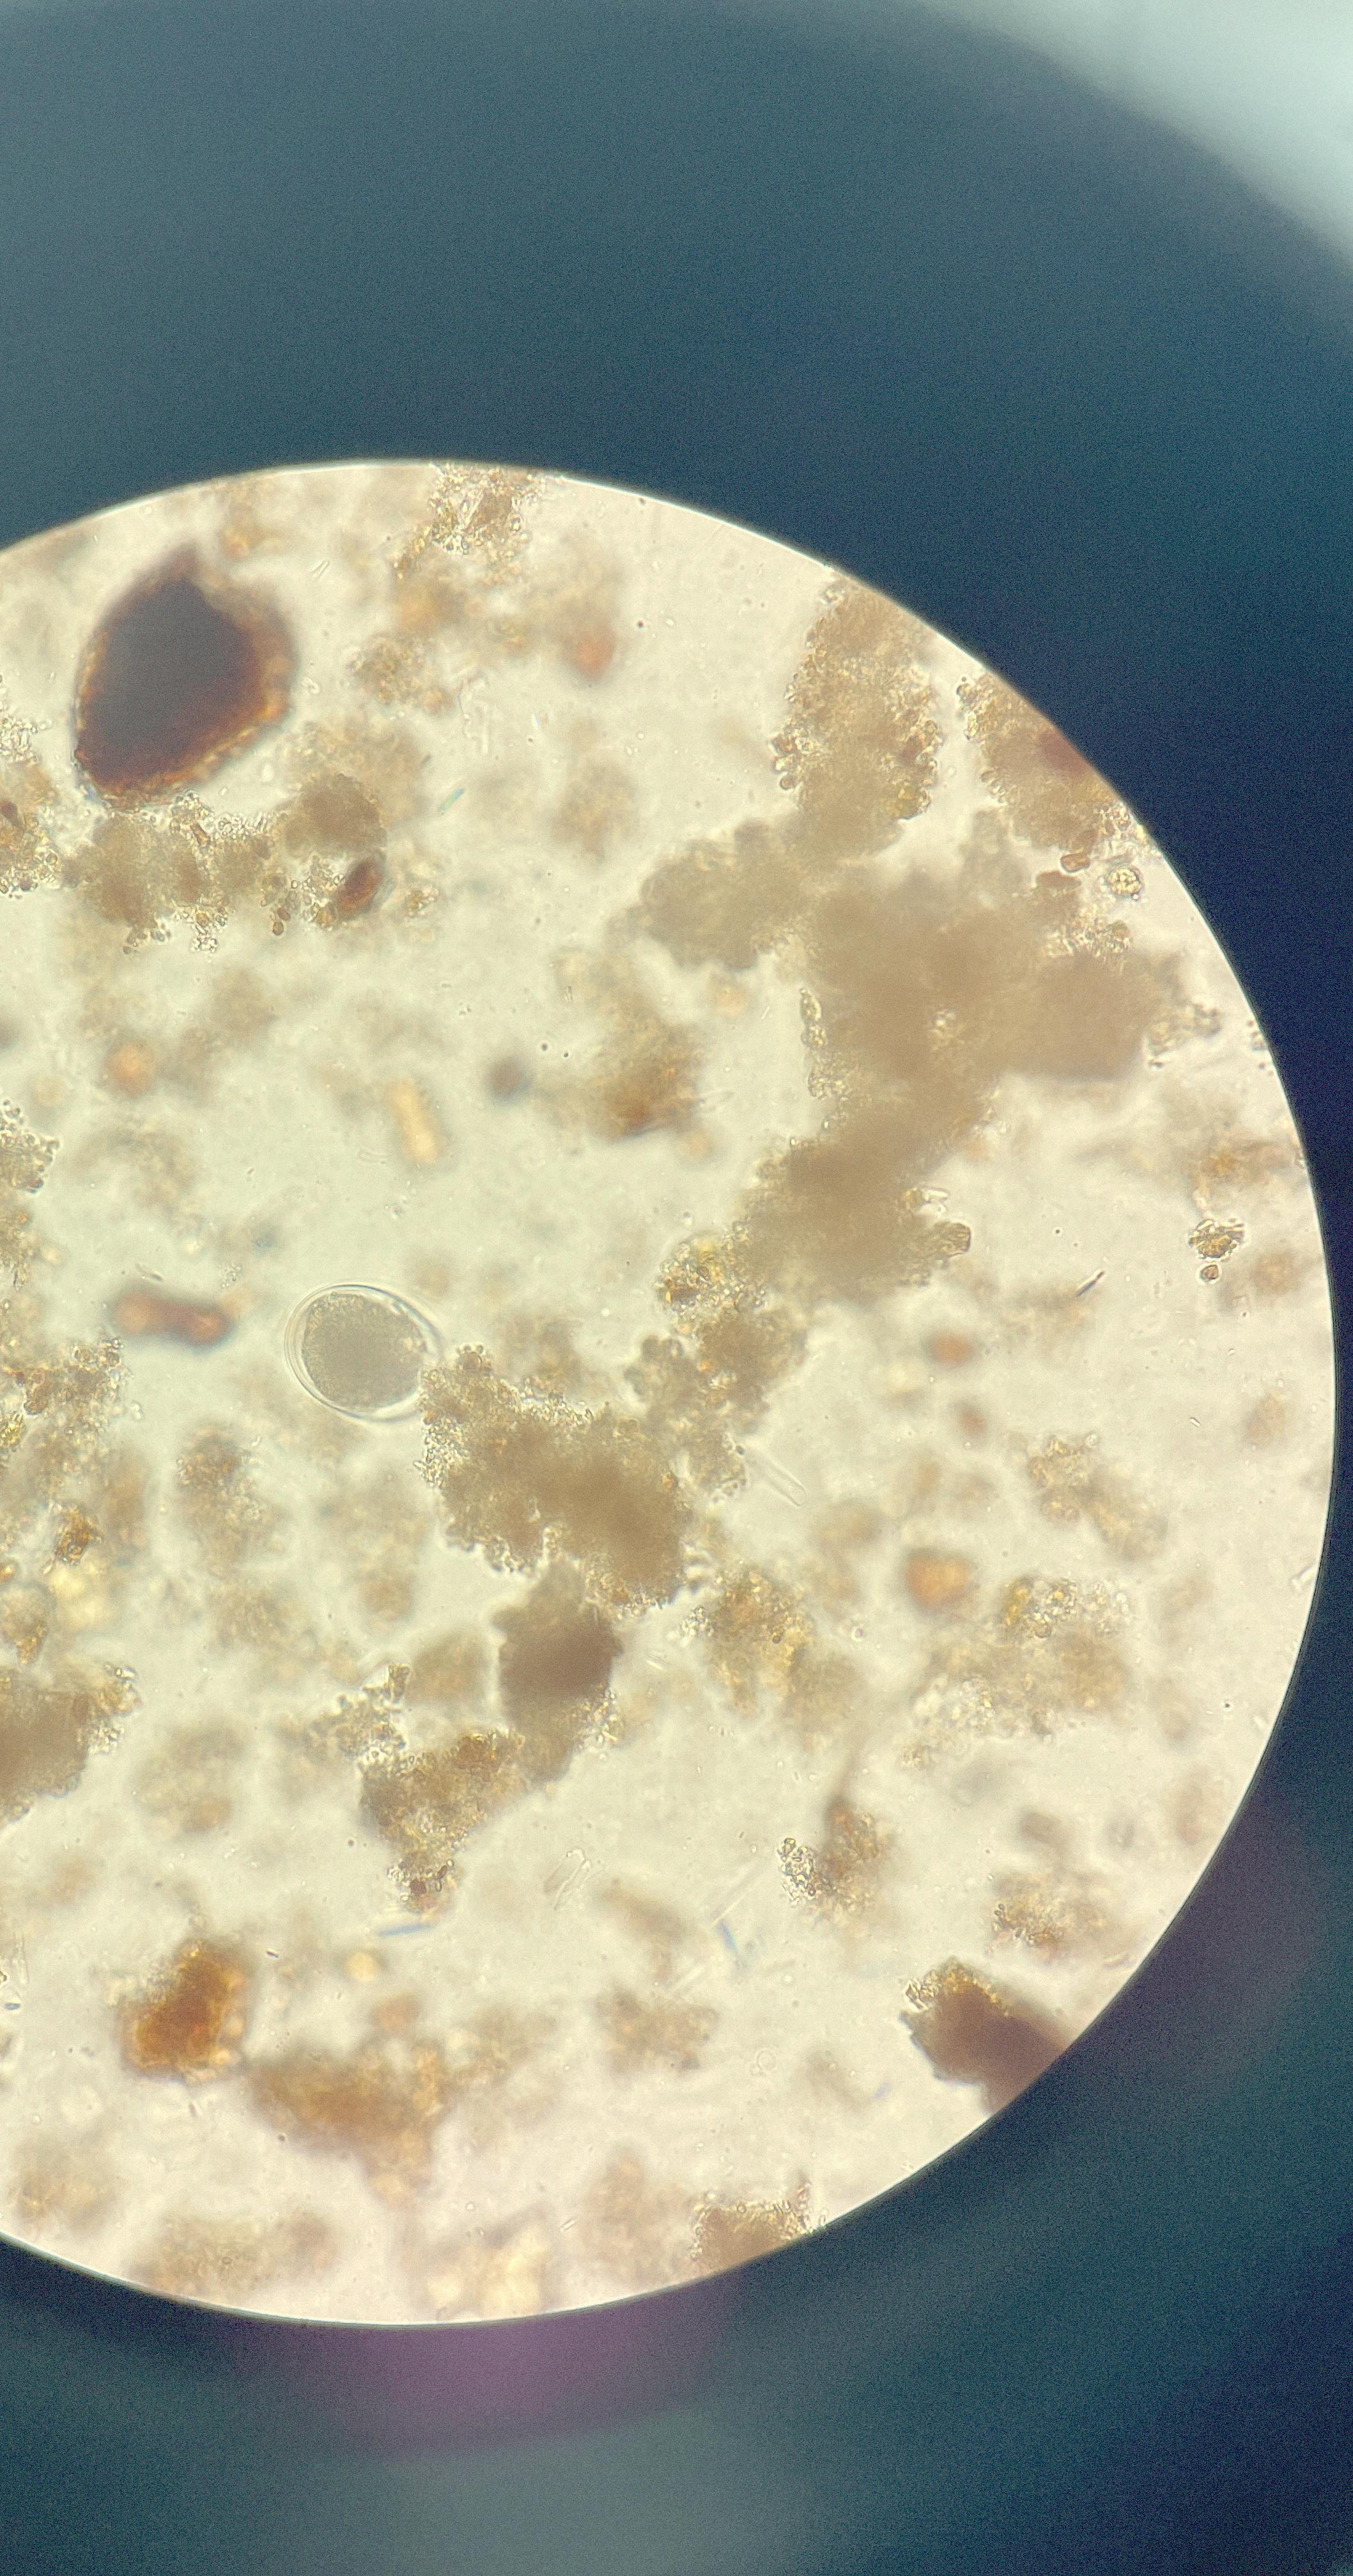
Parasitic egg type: Hookworm egg